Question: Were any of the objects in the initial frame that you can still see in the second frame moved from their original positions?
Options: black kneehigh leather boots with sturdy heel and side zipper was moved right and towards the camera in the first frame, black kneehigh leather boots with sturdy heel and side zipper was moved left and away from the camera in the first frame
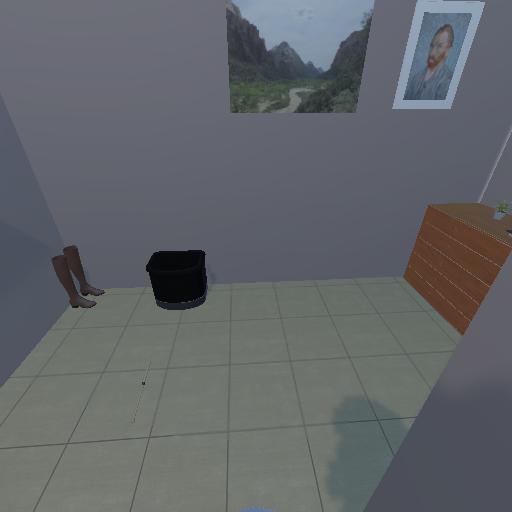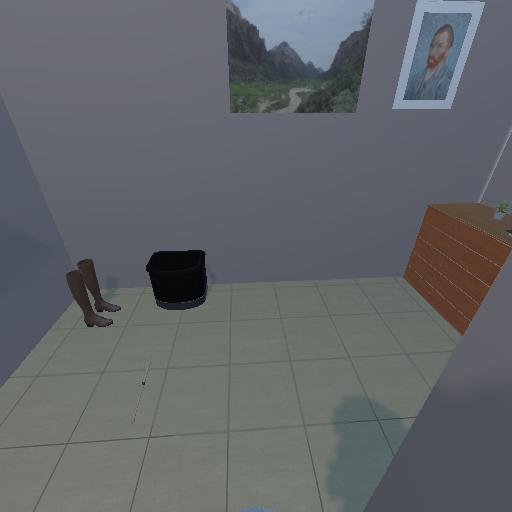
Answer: black kneehigh leather boots with sturdy heel and side zipper was moved right and towards the camera in the first frame